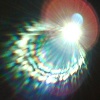
Label: sunburn